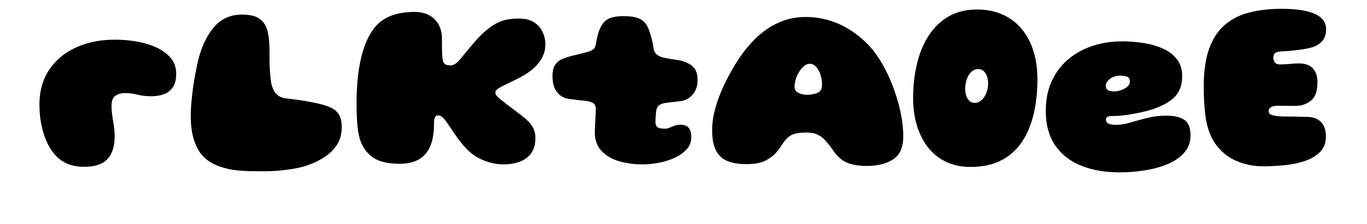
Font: Gluten_Black